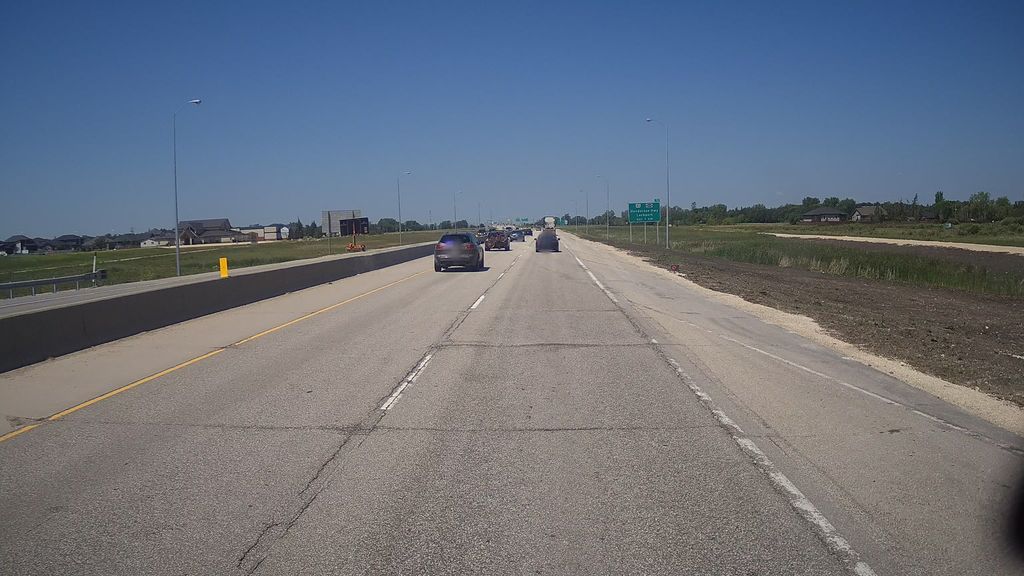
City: winnipeg